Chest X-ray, PA view. Patient: 48 years old, sex M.
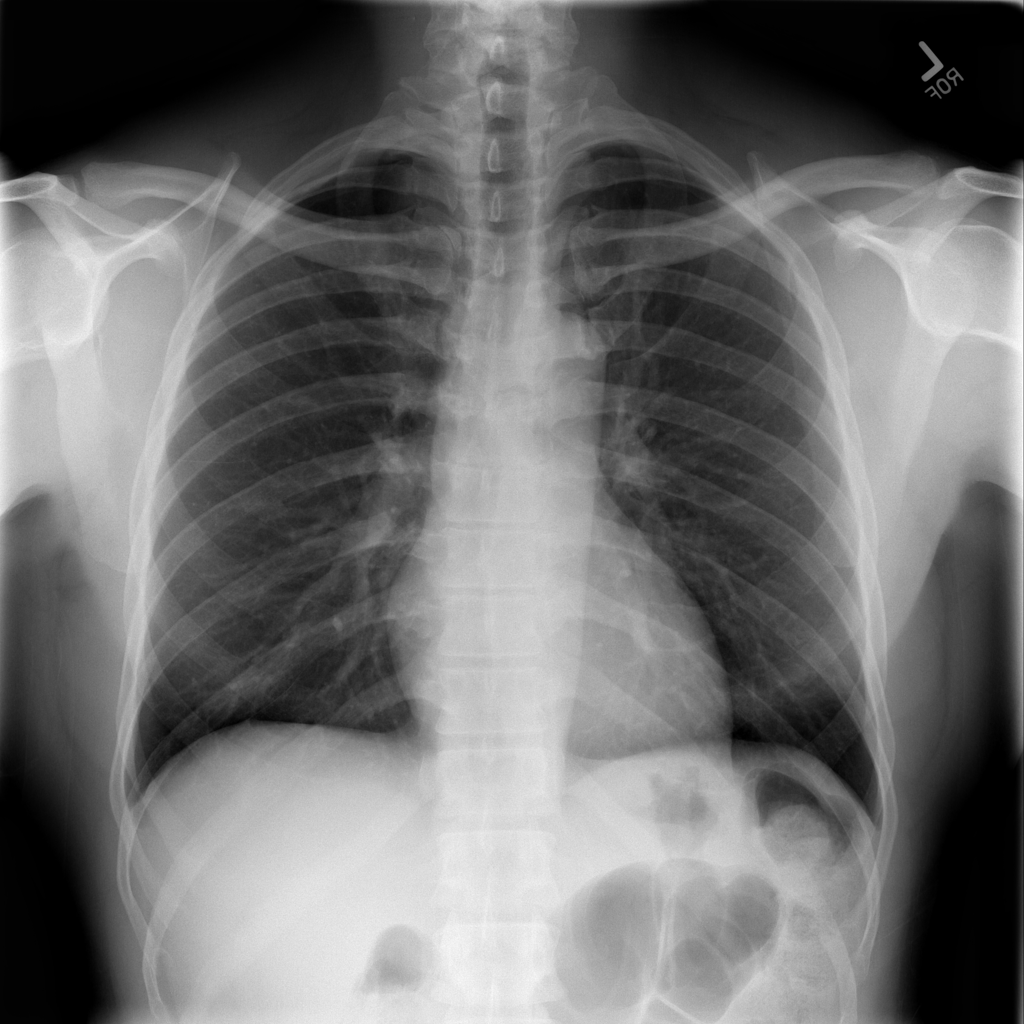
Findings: Infiltration